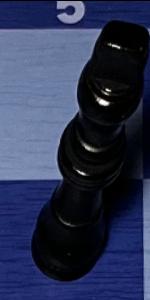
Label: King_Black